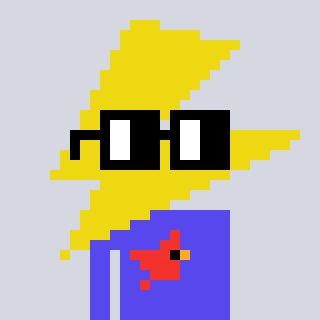
a pixel art character with square black glasses, a lightning bolt-shaped head and a computerblue-colored body on a cool background